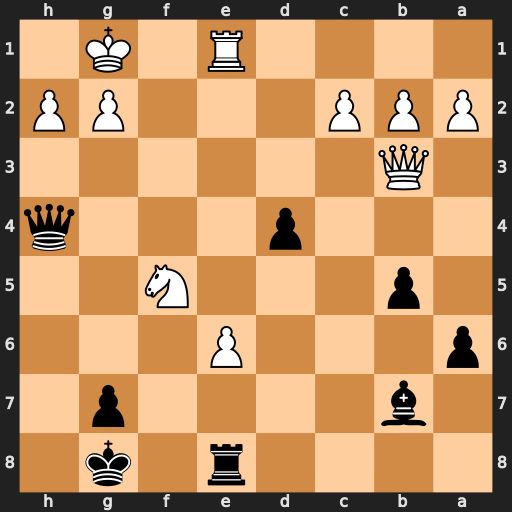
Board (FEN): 4r1k1/1b4p1/p3P3/1p3N2/3p3q/1Q6/PPP3PP/4R1K1
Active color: b
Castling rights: -
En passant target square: -
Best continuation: Qxe1#